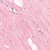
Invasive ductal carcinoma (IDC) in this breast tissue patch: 0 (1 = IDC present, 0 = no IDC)